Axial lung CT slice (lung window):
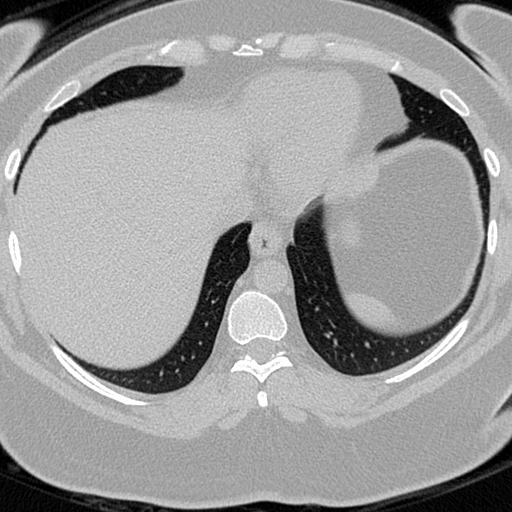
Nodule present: no